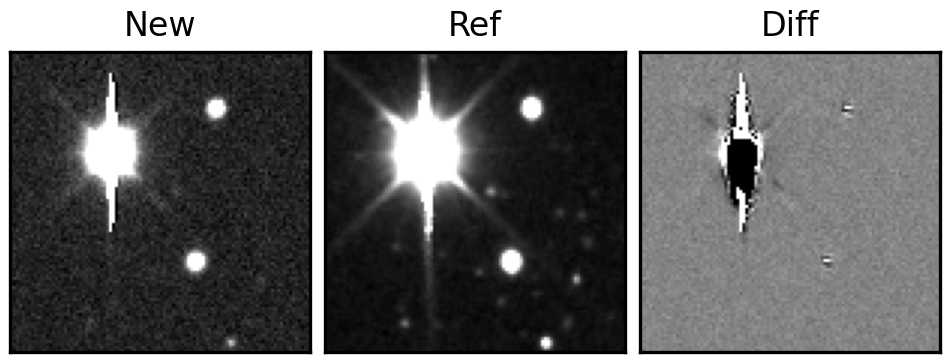
Label: bogus